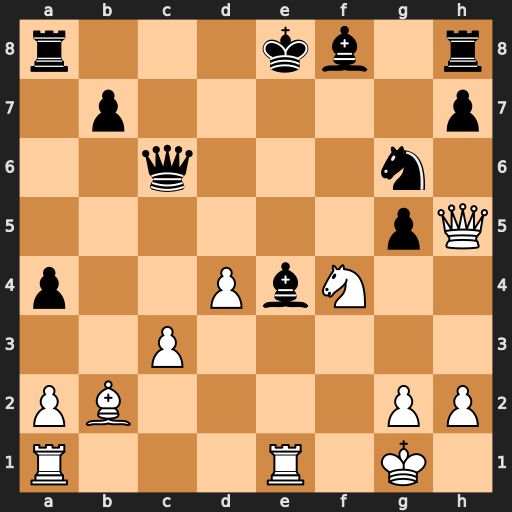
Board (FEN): r3kb1r/1p5p/2q3n1/6pQ/p2PbN2/2P5/PB4PP/R3R1K1
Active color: w
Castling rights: kq
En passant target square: -
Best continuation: Nxg6 hxg6 Qxh8